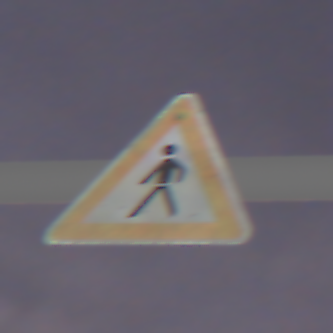
Verkehrszeichen: FussgaengerRechts
Umgebung: Outdoor, Suburban
Tageszeit: Night
Wetter: PartlyCloudy
Licht: Artificial
Jahreszeit: NotSpecified
Kontrast: HighContrast